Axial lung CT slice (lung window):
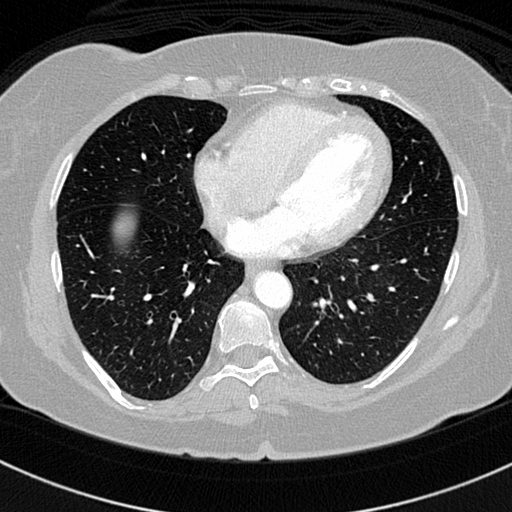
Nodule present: no